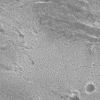
Atmospheric dust classification: not_dusty